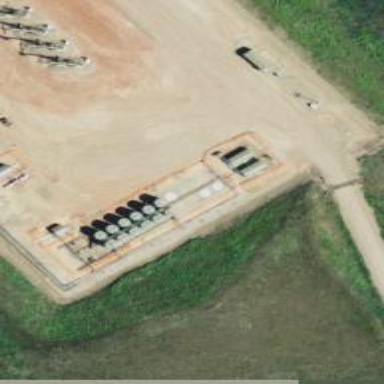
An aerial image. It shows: Storage tank that is man-made.